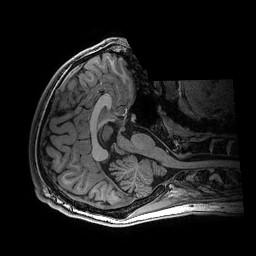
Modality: T1w
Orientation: axial
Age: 18
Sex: male
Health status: healthy